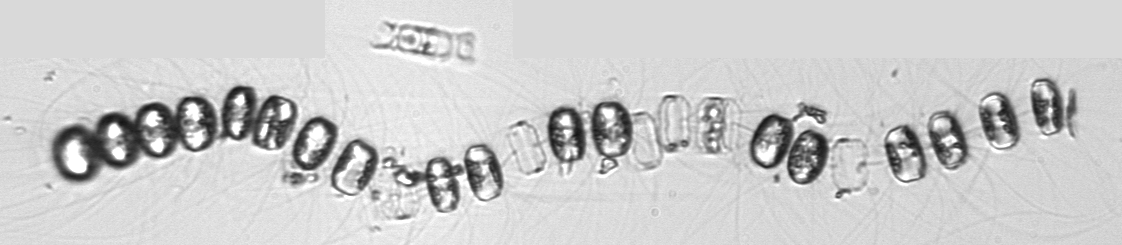
Label: Thalassiosira